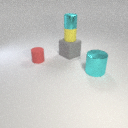
large gray rubber cube behind large cyan metal cylinder